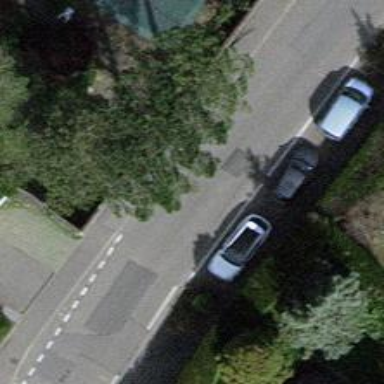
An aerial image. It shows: Traffic calming hump on the road.